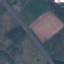
Land use / land cover: Highway